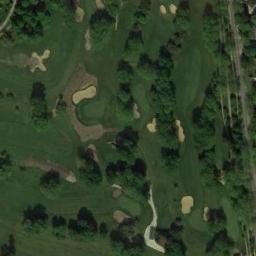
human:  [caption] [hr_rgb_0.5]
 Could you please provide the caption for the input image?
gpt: The golf course has some fairways, Barrier trees and sandpits .

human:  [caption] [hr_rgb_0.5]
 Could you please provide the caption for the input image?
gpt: There are two large bunkers and two paths .

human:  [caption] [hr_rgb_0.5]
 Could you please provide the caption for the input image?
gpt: There are a few bunkers and a few paths on the large green lawn on the golf course and many trees .

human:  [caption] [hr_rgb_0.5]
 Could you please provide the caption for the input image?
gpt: Many trees are near the golf course .

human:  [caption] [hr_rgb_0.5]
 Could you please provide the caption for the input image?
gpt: There are some bunkers and trees on the golf course .